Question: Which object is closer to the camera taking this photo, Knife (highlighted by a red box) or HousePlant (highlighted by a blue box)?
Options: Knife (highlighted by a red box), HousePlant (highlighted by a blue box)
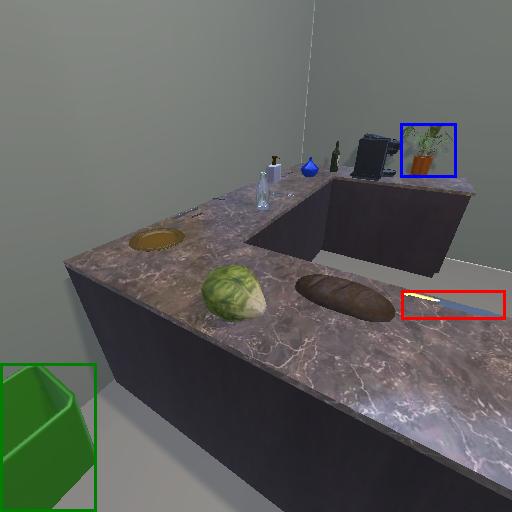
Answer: Knife (highlighted by a red box)